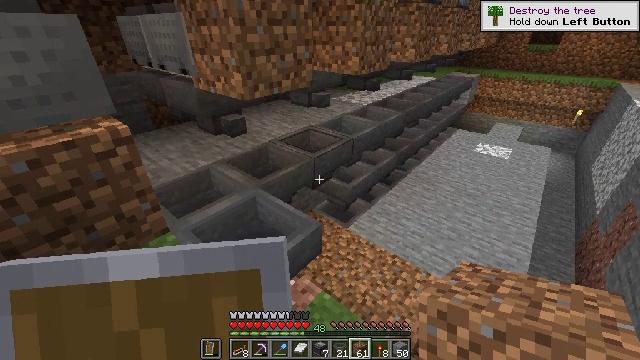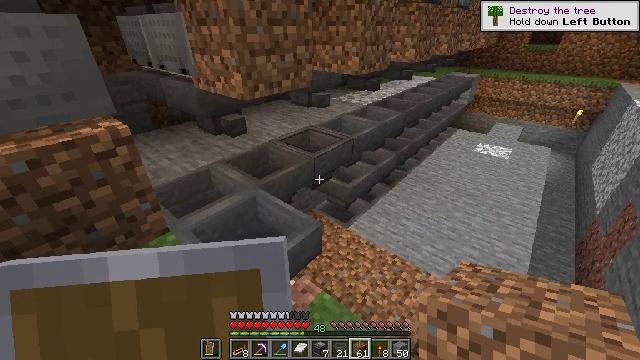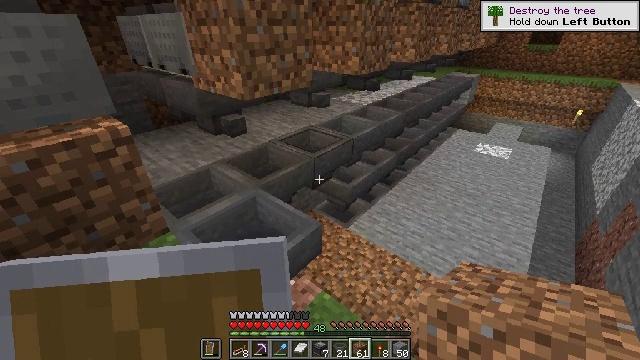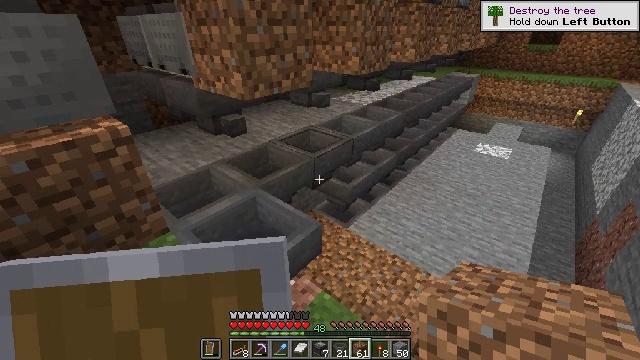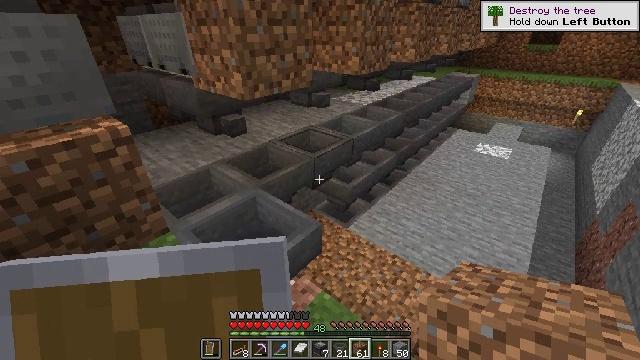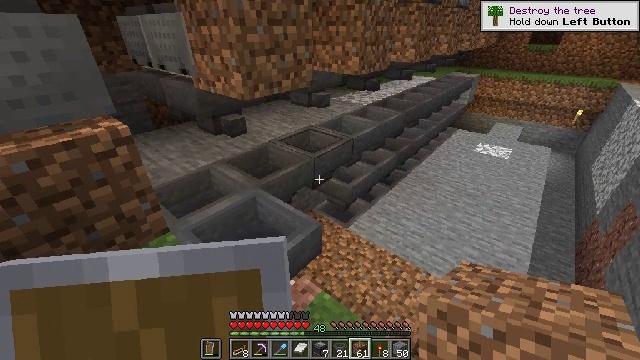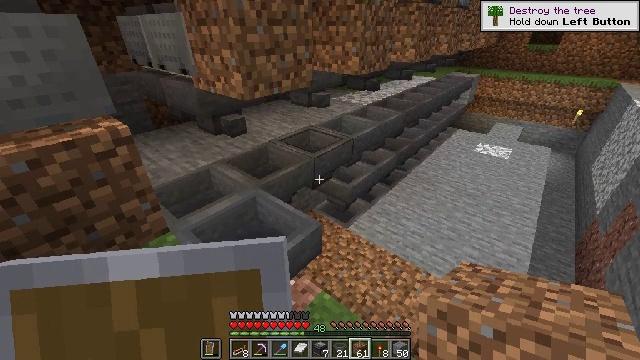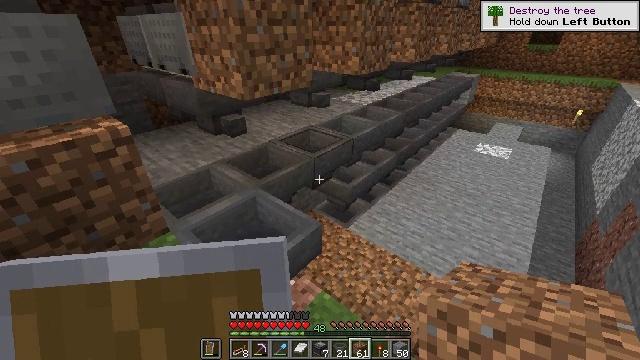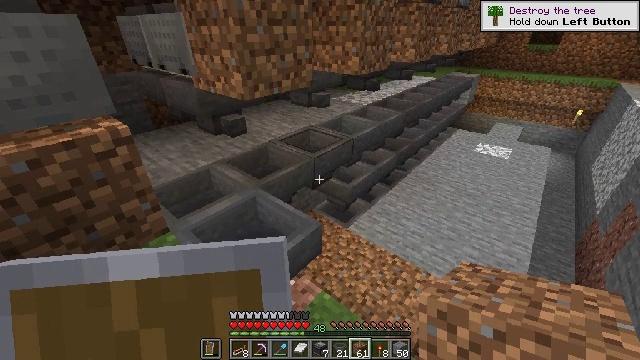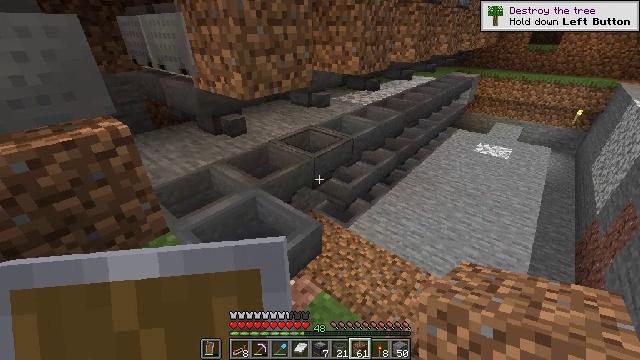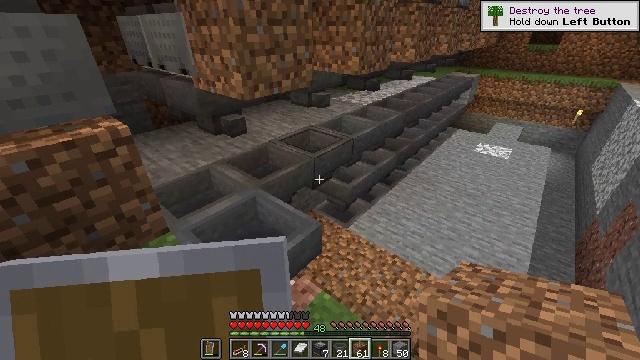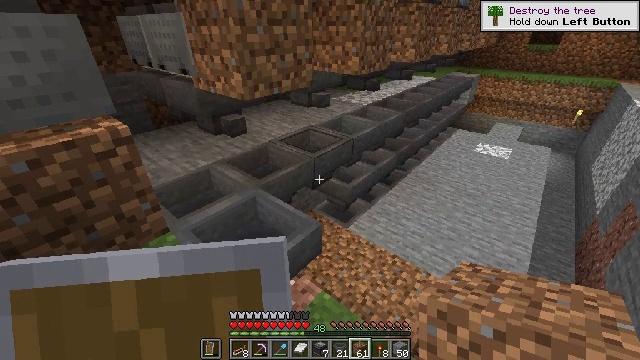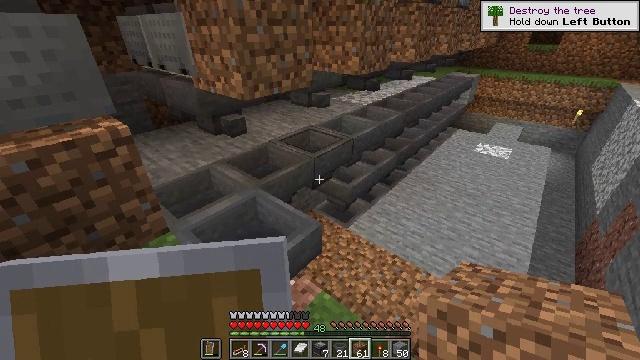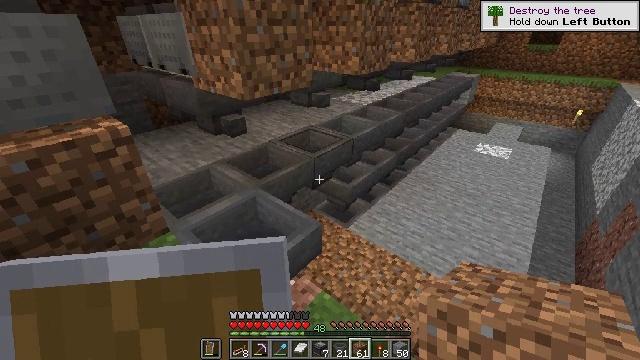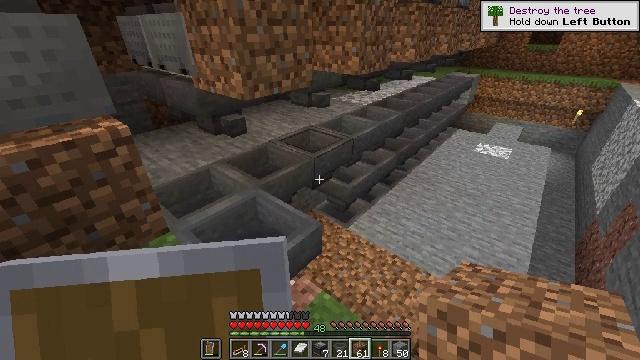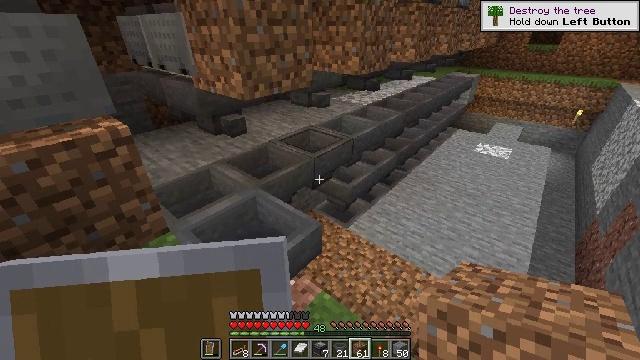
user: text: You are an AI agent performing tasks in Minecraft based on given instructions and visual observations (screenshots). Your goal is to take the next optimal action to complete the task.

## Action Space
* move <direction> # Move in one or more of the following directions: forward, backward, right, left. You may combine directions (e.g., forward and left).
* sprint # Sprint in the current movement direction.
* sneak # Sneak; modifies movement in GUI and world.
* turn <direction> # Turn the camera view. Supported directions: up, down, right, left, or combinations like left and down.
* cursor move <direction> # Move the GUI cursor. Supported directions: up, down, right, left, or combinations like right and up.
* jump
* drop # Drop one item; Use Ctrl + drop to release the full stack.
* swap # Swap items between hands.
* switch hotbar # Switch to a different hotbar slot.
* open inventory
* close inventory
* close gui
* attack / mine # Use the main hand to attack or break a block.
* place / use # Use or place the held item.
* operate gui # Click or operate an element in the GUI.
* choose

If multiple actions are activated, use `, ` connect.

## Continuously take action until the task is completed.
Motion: motion action
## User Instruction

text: Mine the hopper to collect it.
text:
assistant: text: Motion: no_op
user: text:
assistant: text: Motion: no_op
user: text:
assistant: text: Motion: no_op
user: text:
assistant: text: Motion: no_op
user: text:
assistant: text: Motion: no_op
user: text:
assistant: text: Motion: no_op
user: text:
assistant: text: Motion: no_op
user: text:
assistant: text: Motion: no_op
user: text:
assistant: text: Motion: no_op
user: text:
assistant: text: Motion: no_op
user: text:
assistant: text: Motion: no_op
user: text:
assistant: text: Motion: no_op
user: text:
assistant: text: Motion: no_op
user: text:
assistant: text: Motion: no_op
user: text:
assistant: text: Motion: no_op
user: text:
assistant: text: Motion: no_op
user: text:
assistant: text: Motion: no_op
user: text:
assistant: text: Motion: no_op
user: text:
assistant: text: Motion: no_op
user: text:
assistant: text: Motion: no_op
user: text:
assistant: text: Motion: no_op
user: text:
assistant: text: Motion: no_op
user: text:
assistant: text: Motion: no_op
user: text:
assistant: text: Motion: no_op
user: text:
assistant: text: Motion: no_op
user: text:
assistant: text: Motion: no_op
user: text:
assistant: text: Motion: no_op
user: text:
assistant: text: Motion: no_op
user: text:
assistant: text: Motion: no_op
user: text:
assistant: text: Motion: no_op